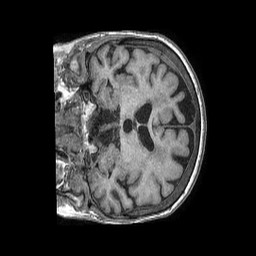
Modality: T1w
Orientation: coronal
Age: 83
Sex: female
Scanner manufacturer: philips
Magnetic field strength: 1.5 T
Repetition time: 0.007606 s
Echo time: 0.003478 s